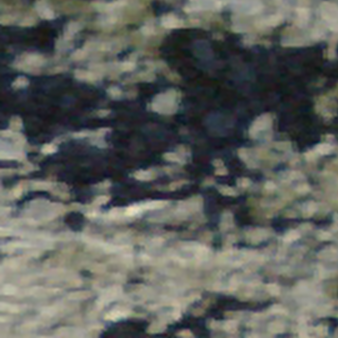
Label: other